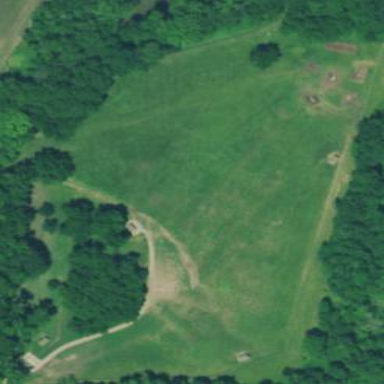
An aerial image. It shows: Dog park for leisure land.